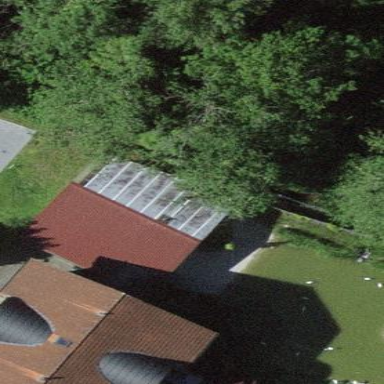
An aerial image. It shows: Farm auxiliary building.